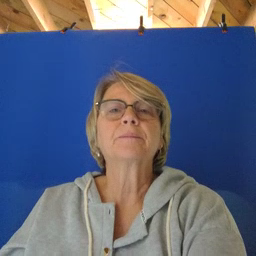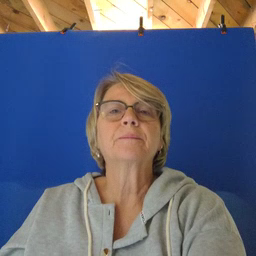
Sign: yes